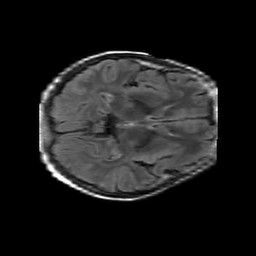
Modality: FLAIR
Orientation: axial
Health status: ill
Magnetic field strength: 3 T